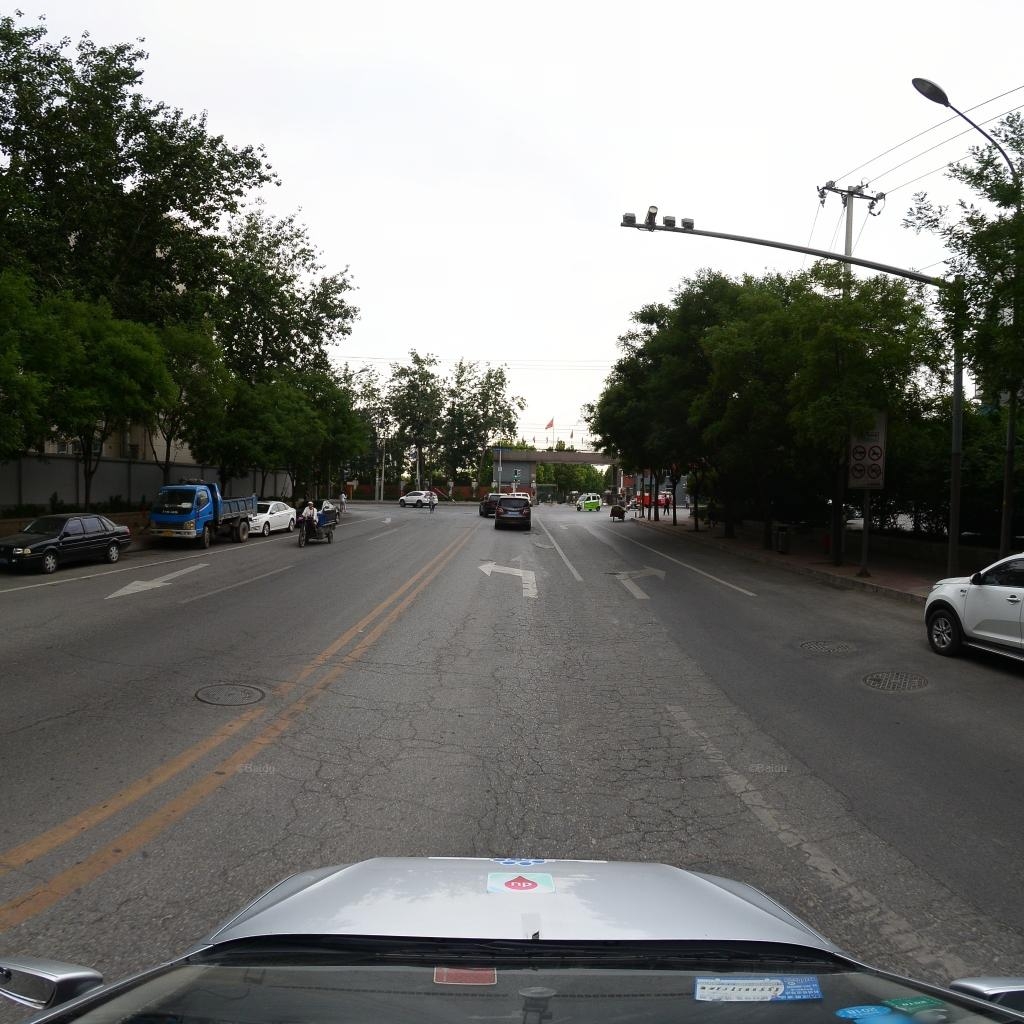
Region: Haidian
Road damage annotations: alligator crack, manhole cover, manhole cover, manhole cover